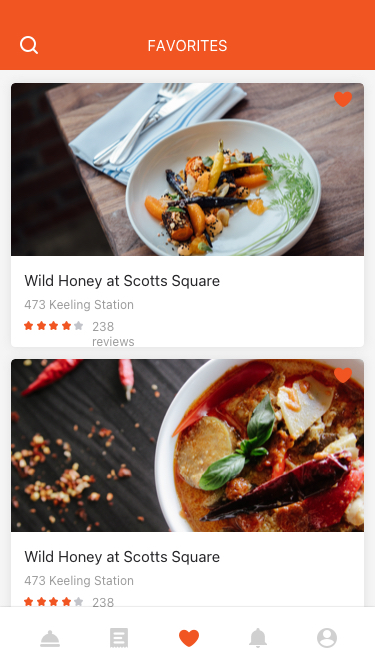
Text in this UI design:
Wild Honey at Scotts Square
473 Keeling Station
238 reviews
Wild Honey at Scotts Square
473 Keeling Station
238 reviews